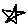
Label: star